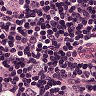
Metastatic tissue present: yes